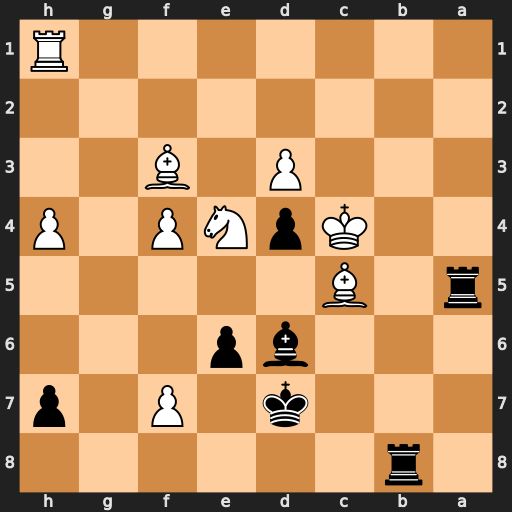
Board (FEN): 1r6/3k1P1p/3bp3/r1B5/2KpNP1P/3P1B2/8/7R
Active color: b
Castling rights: -
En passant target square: -
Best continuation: Ra4+ Bb4 Raxb4#